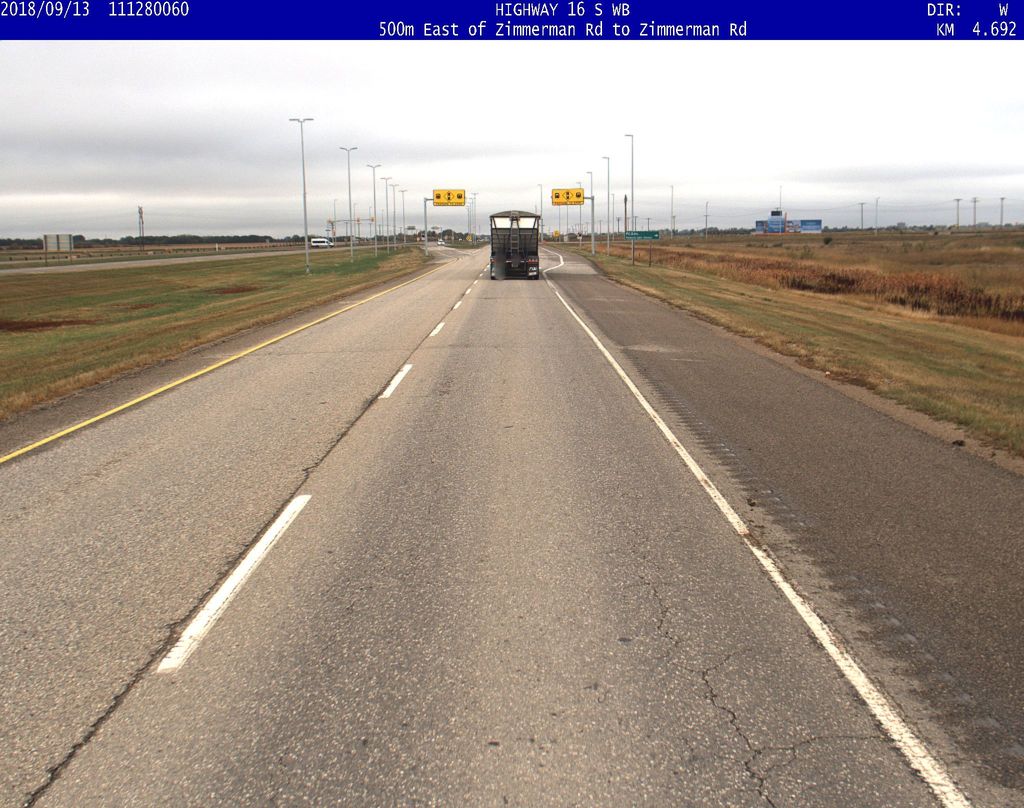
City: saskatoon